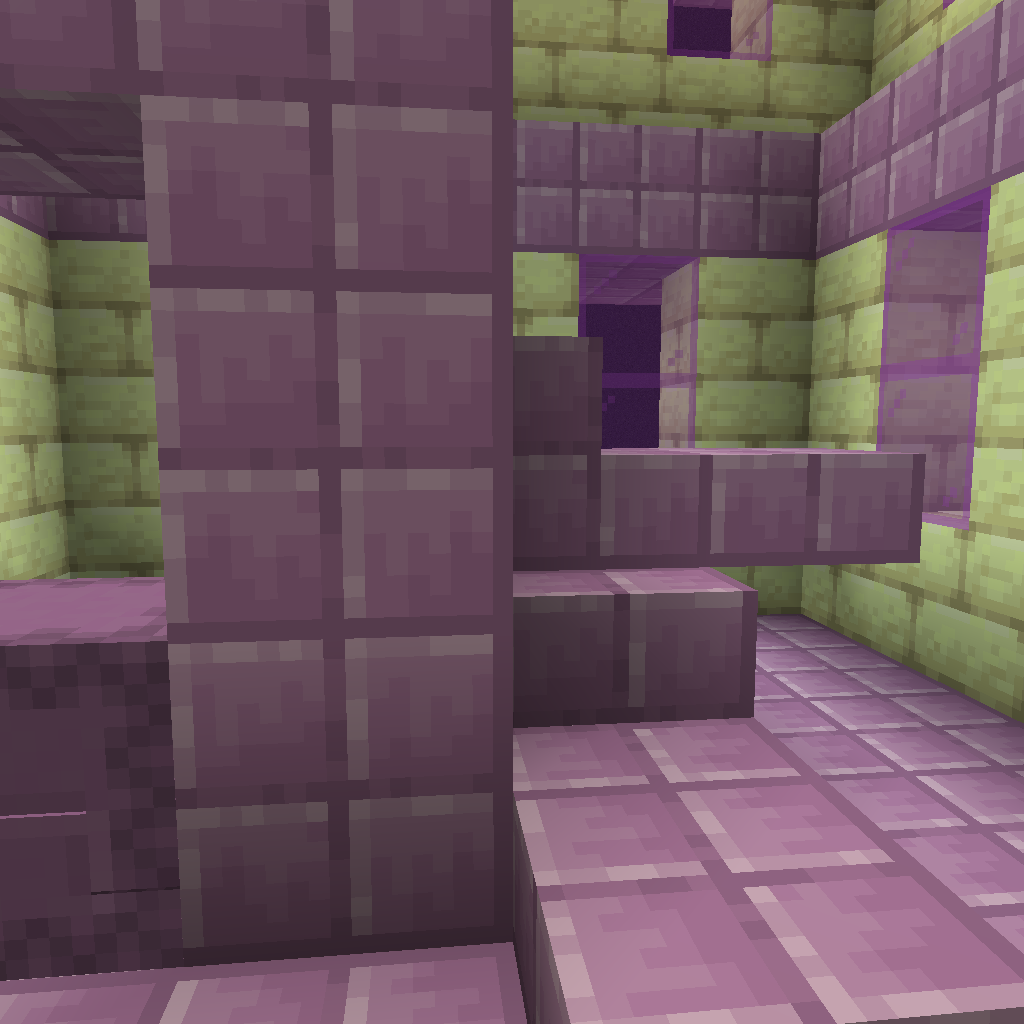
inside end city with staircase